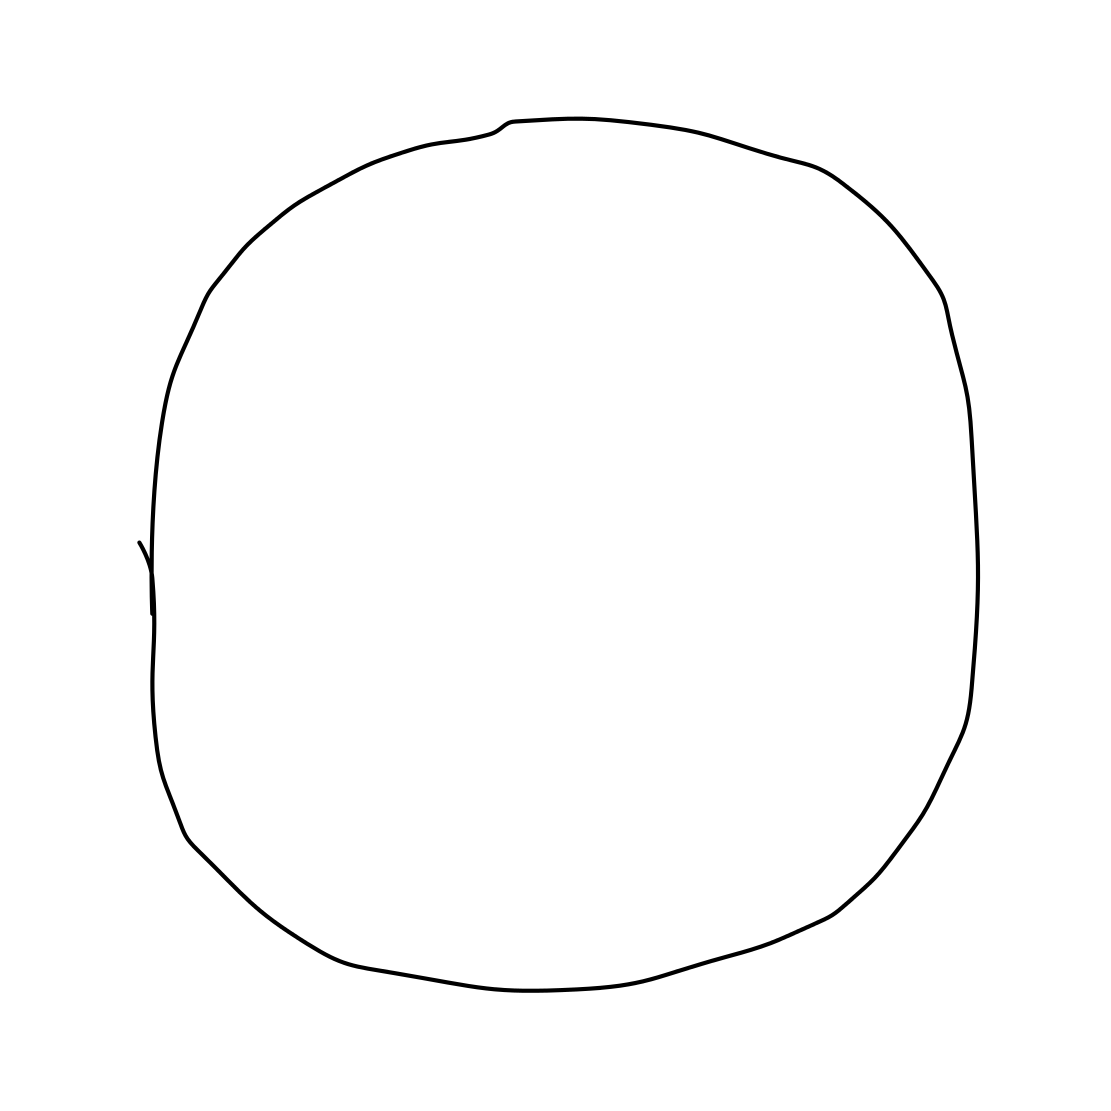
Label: moon